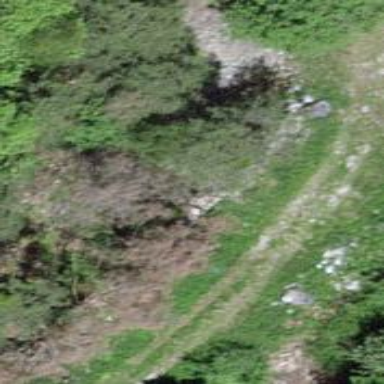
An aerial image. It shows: Path.